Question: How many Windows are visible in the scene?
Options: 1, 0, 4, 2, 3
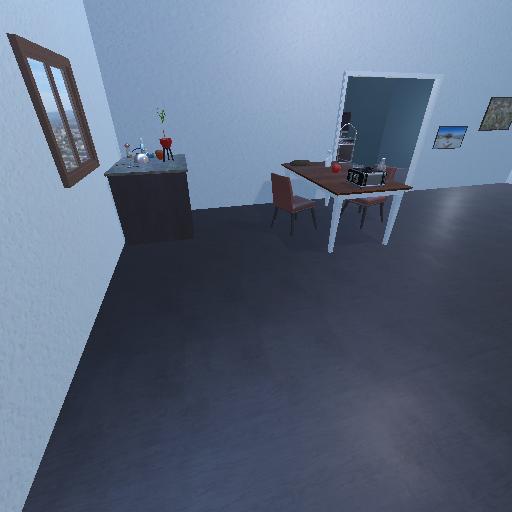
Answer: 1